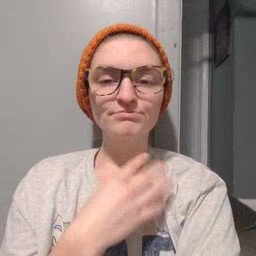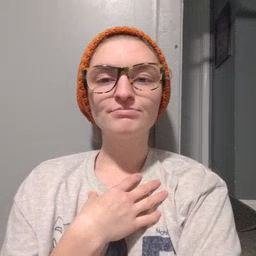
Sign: nap